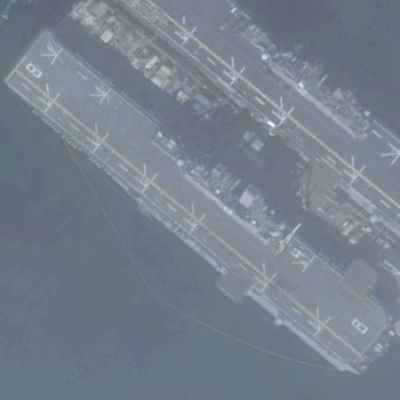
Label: assault